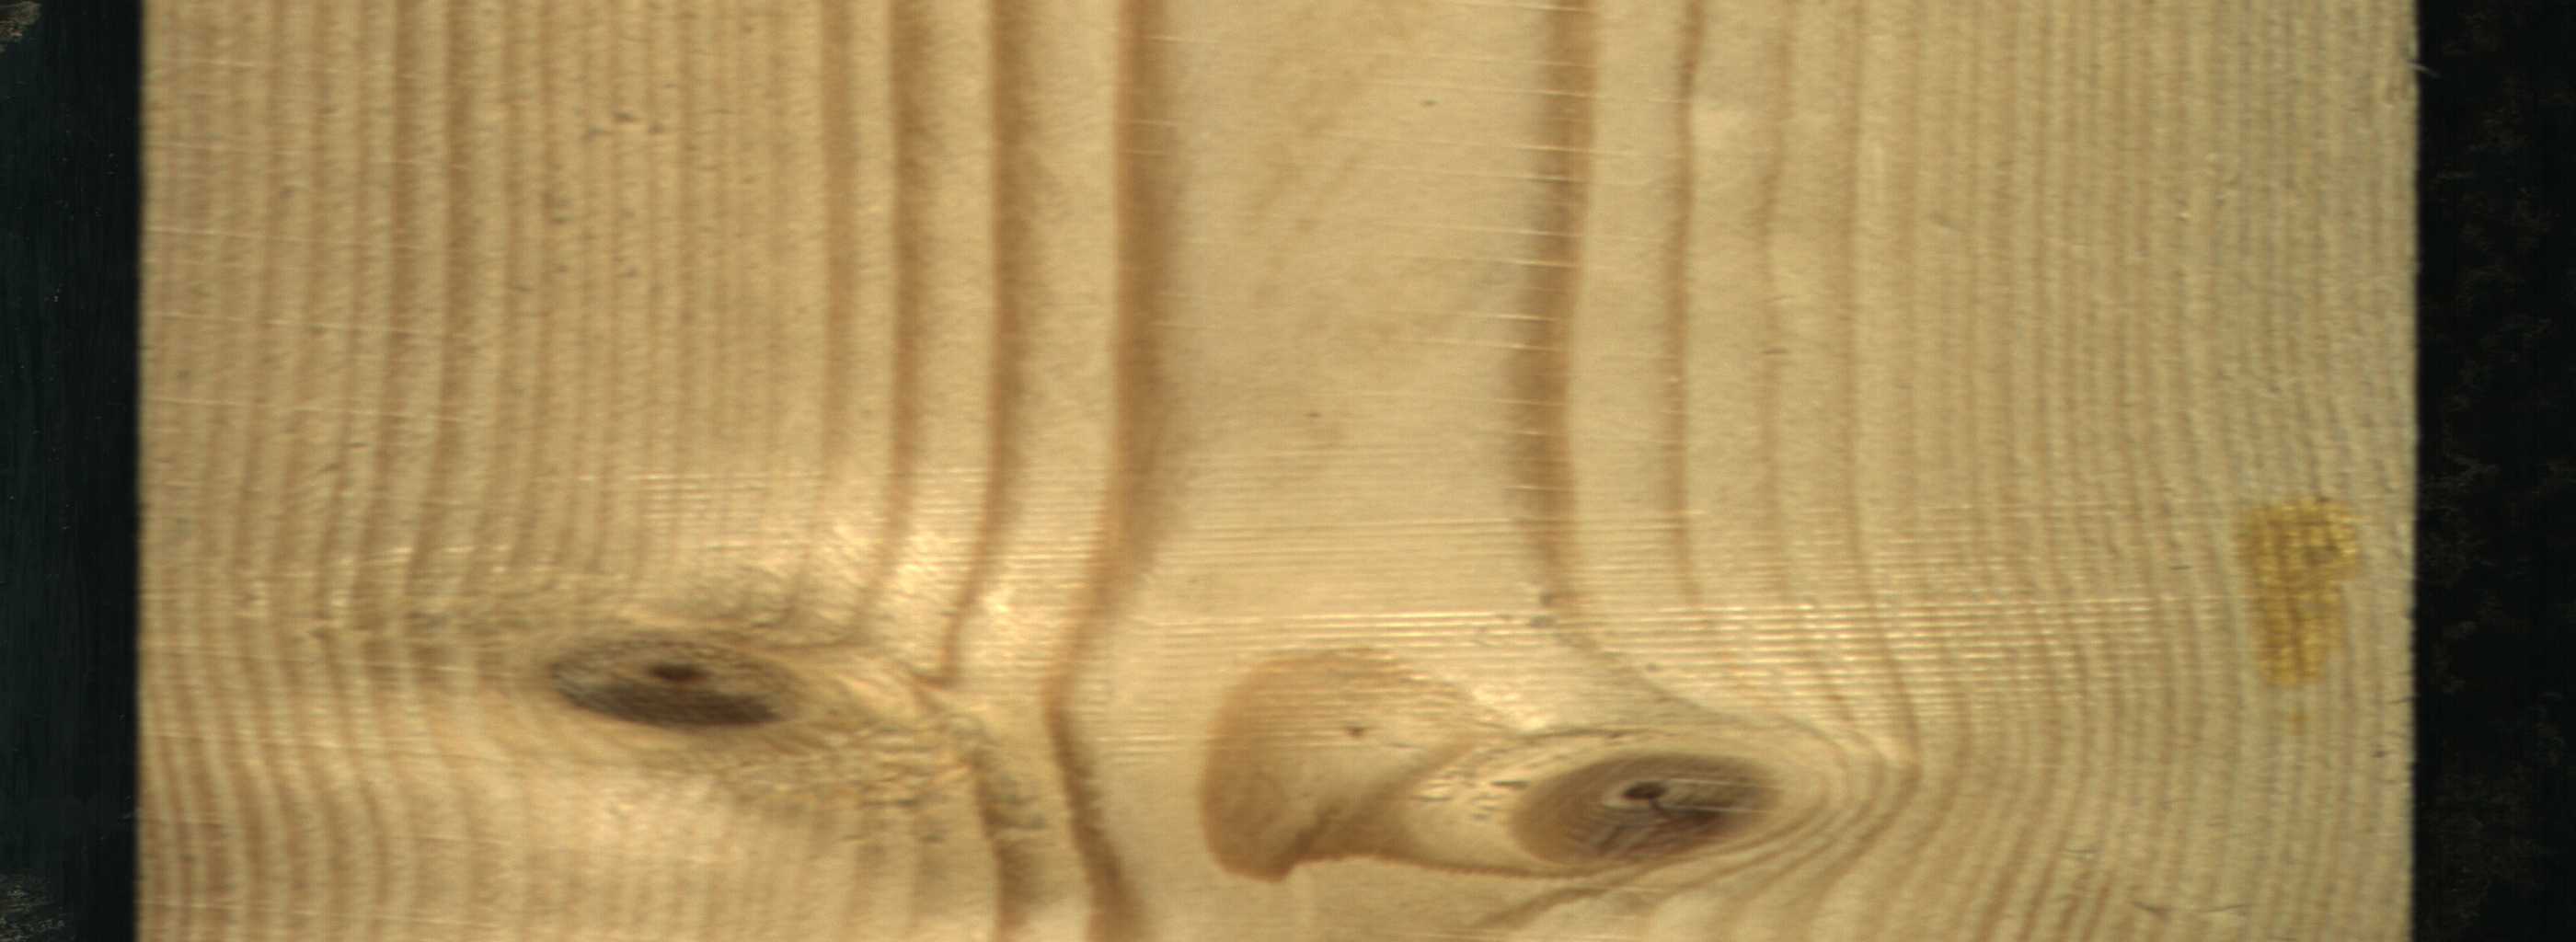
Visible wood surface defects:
resin
Live_Knot
Live_Knot